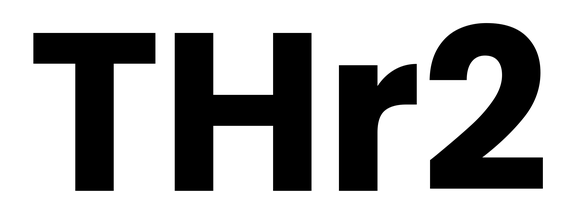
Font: Poppins-Bold